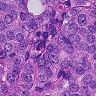
Metastatic tissue present: yes